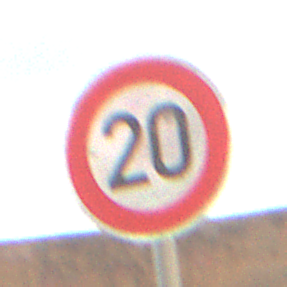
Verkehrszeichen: Geschwindigkeit20
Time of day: Midday
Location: Outdoor (Suburban)
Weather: PartlyCloudy
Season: NotSpecified
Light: Natural